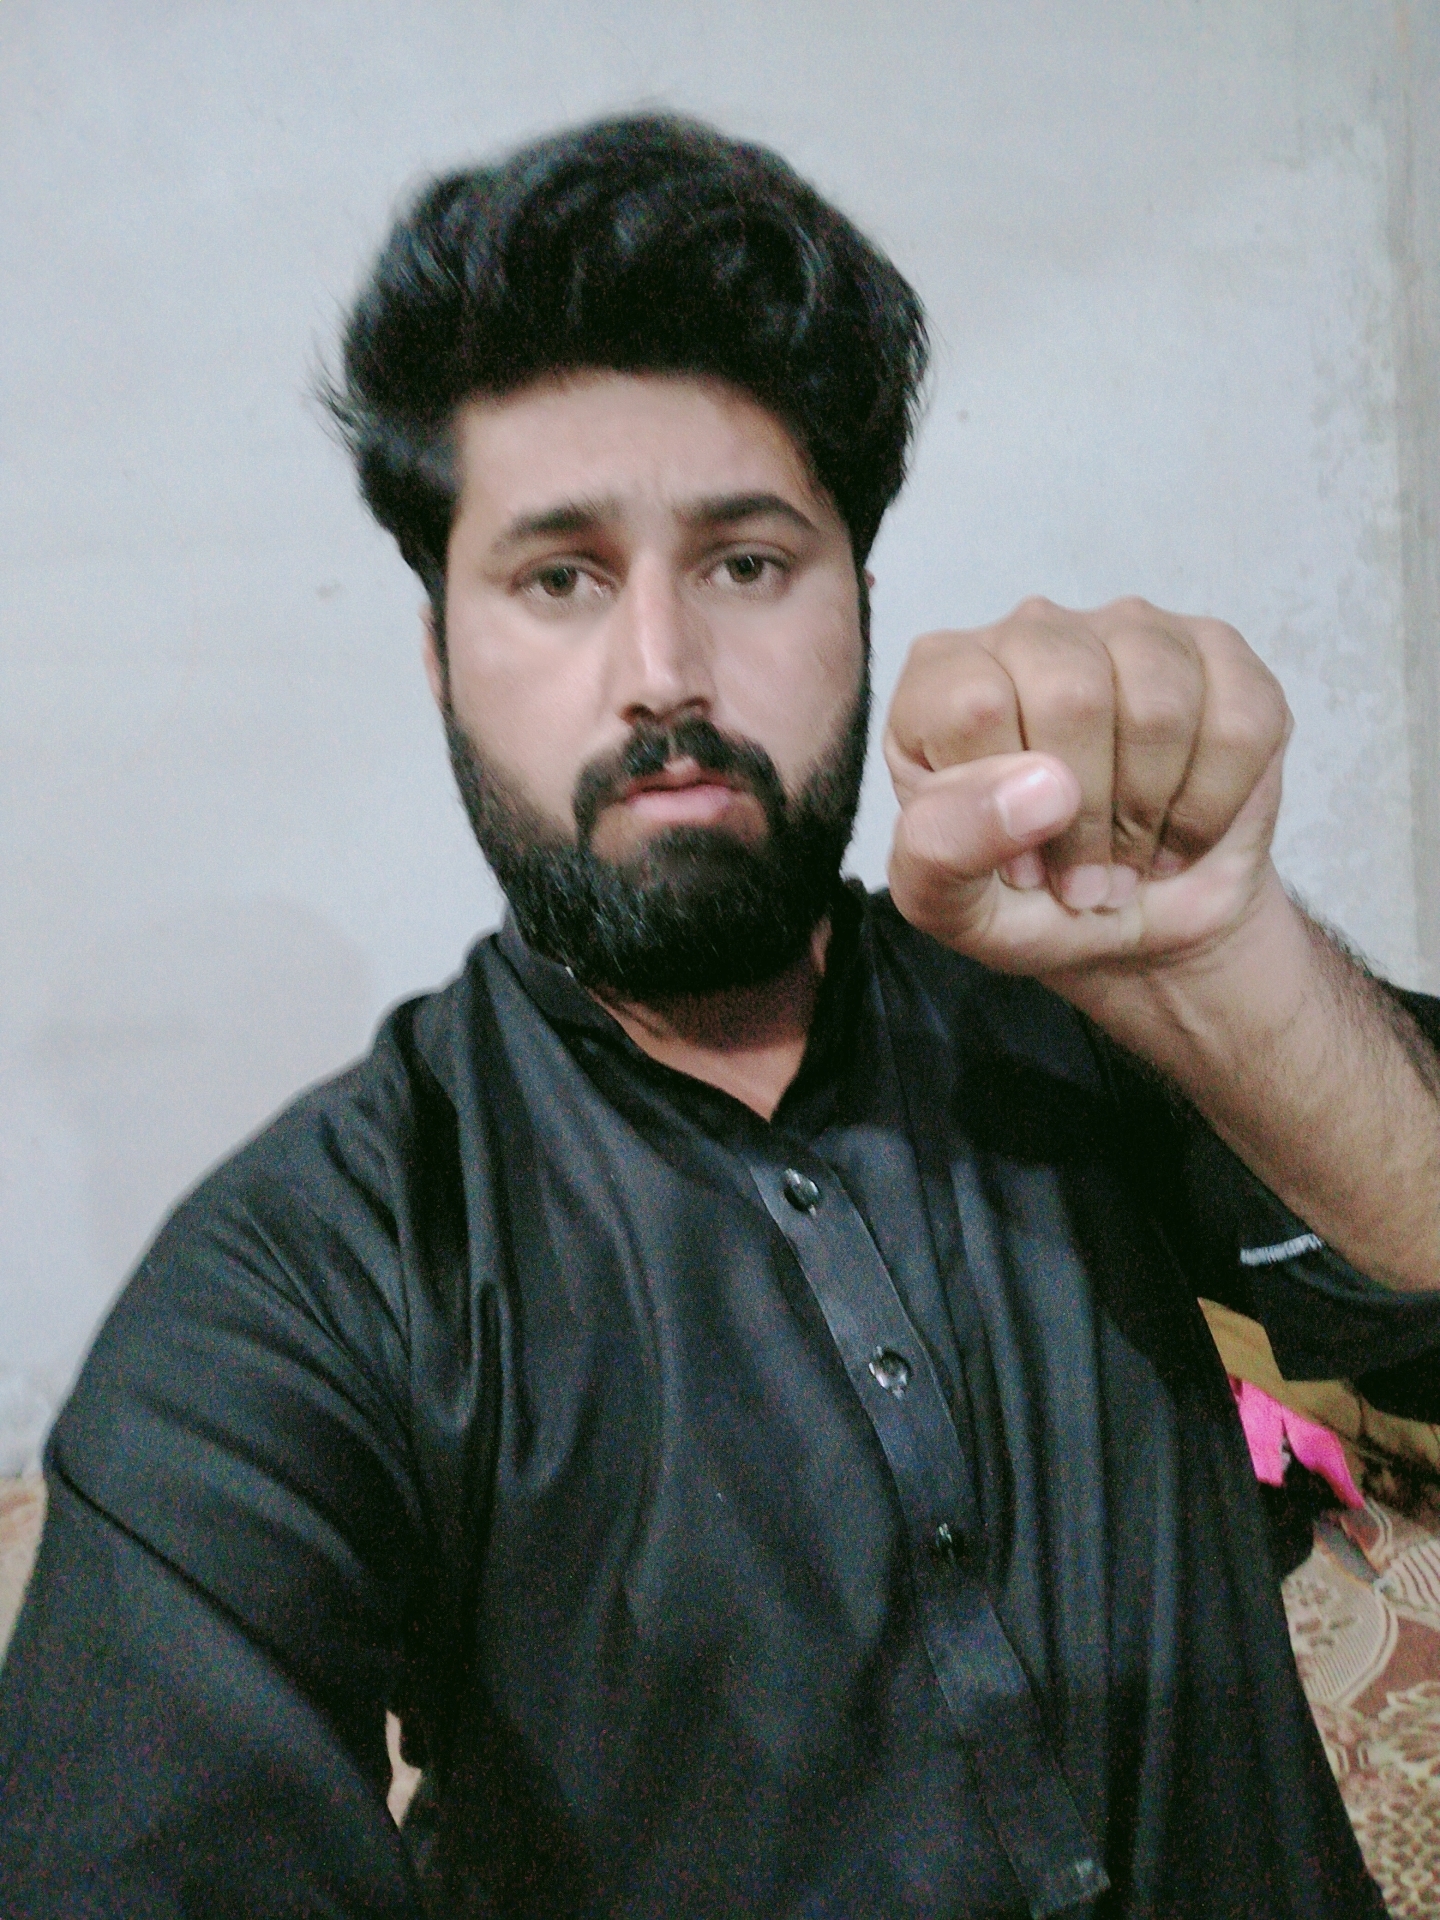
Label: noise